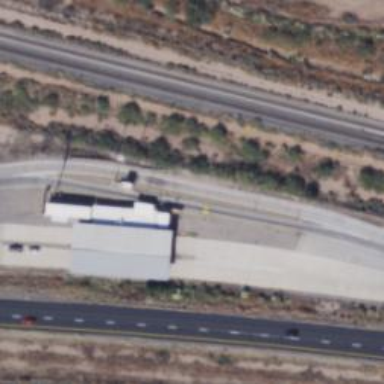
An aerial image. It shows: Weighbridge facility.